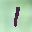
Label: 1